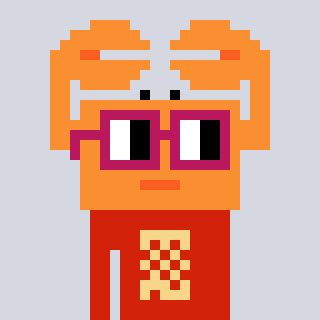
a pixel art character with square dark red glasses, a crab-shaped head and a red-colored body on a cool background